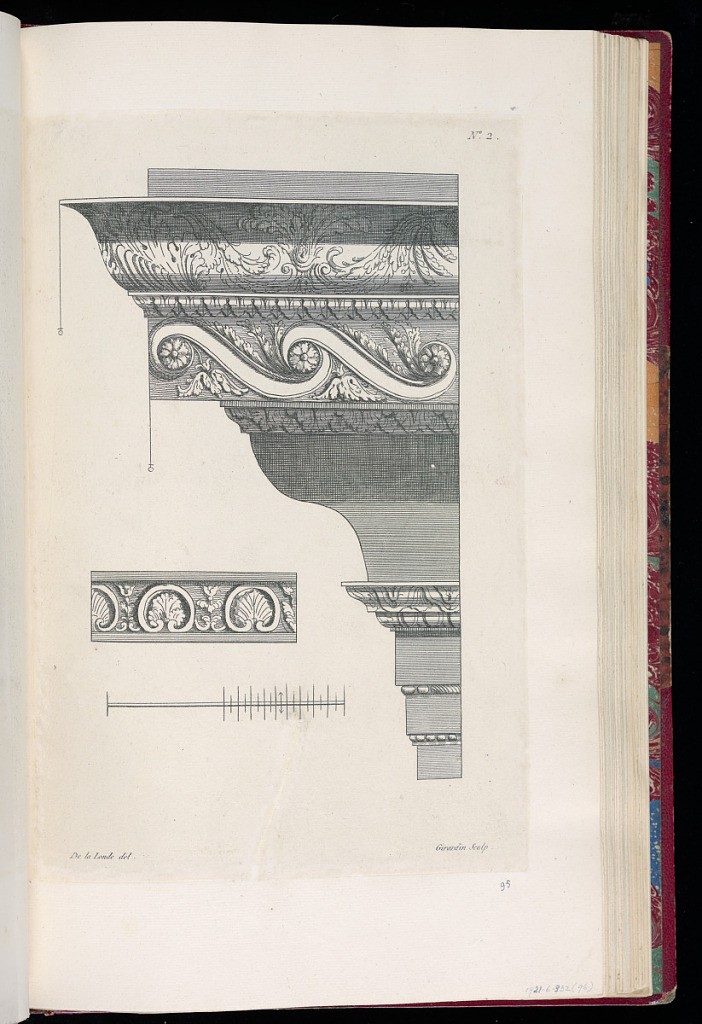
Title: Design for a Cornice
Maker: Richard de Lalonde, French, active 1780–96
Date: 1780-1789
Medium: Etching on off-white laid paper
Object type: Print
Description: Design for a cornice decorated with ornament motifs including acanthus leaves, scrolls, rosettes, egg and dart, and wave pattern. The plate is signed and numbered.